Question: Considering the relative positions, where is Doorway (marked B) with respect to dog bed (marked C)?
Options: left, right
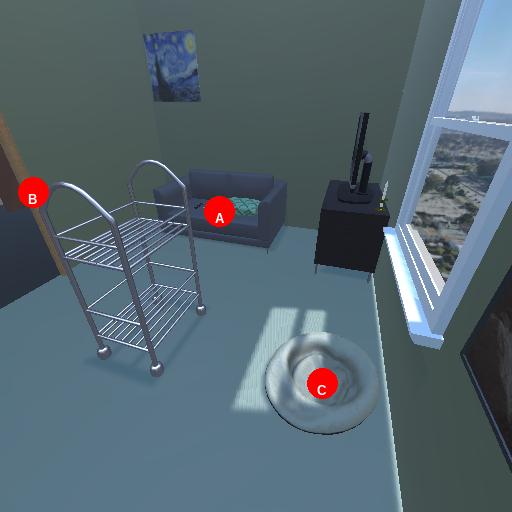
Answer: left